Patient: sex M, age 58
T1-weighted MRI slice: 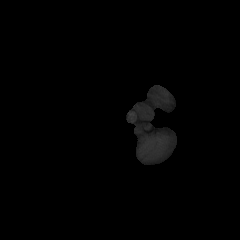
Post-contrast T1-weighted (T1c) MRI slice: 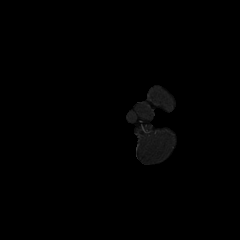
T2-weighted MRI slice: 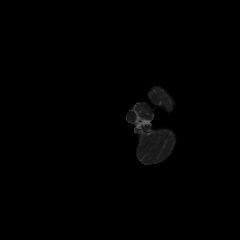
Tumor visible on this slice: no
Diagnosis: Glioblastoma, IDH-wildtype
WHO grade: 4